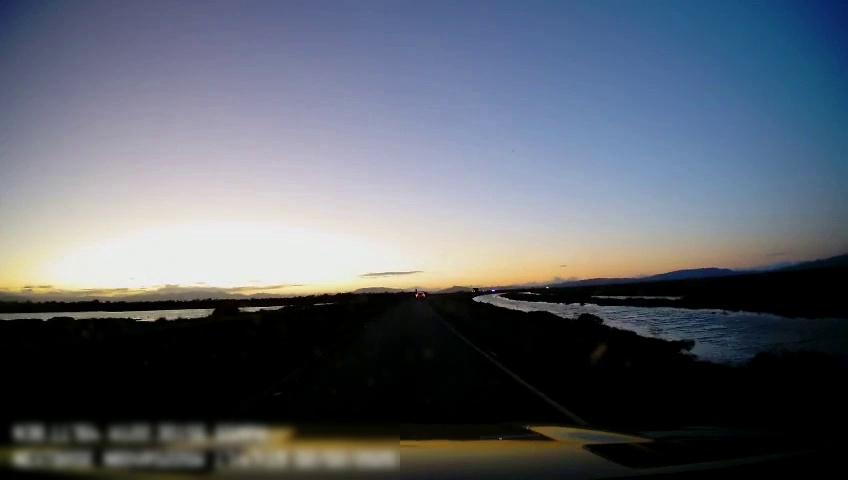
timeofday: Dusk/Dawn/Twilight
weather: Sunny
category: Drivable Space
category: Vehicles | Car
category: Lanes | Current Lane
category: Lanes | Current Lane